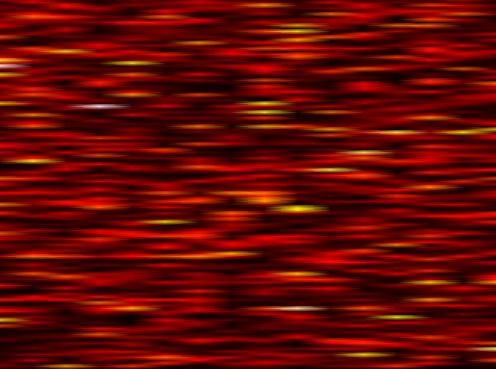
Label: WOLA